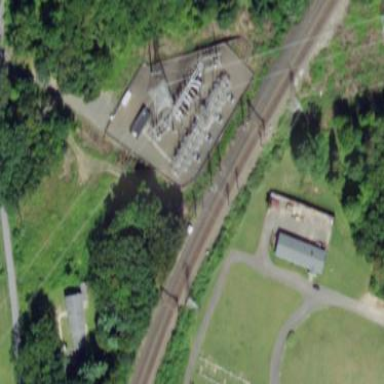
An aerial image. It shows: Outdoor power substation dedicated to traction.